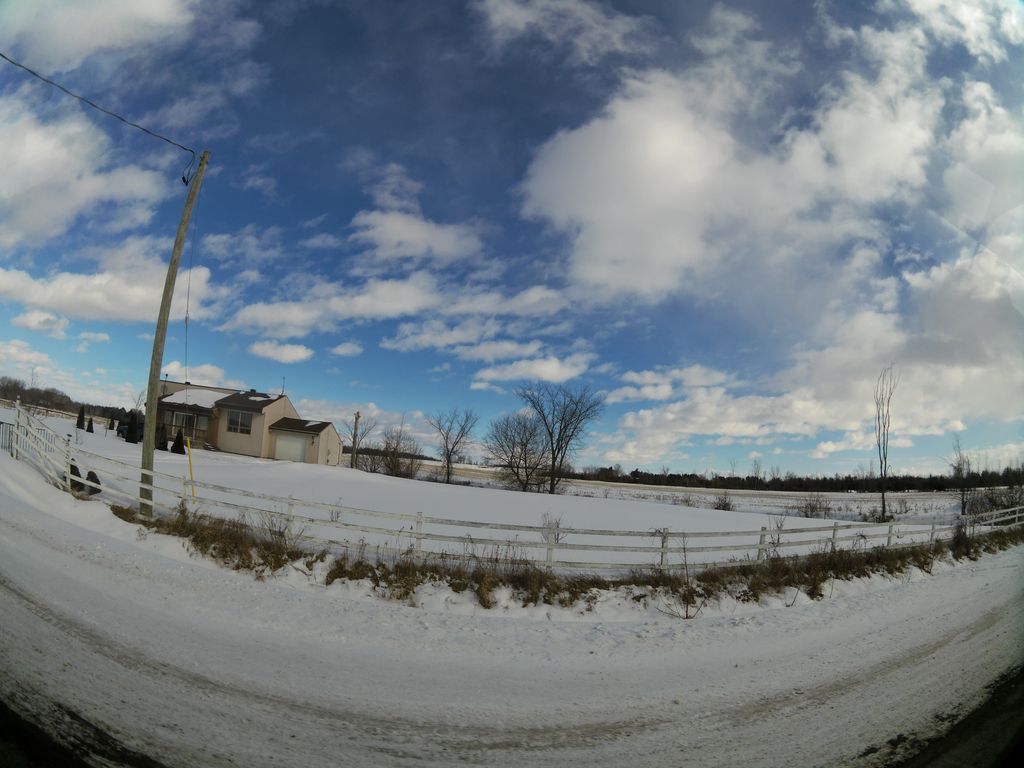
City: ottawa-gatineau